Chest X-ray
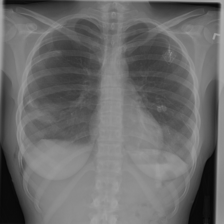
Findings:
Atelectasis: negative
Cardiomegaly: negative
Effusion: negative
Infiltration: negative
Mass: negative
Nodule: negative
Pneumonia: negative
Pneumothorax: positive
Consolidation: negative
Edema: negative
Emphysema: negative
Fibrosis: negative
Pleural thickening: negative
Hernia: negative